Aerial crown-view tile of a tropical tree (Barro Colorado Island, Panama), acquired 20250317:
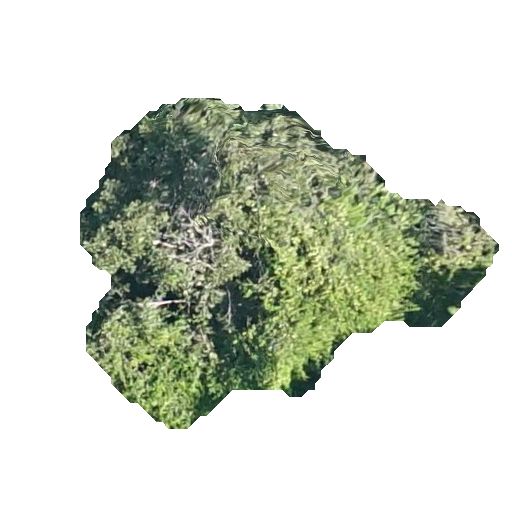
Species: Dipteryx oleifera
GBIF accepted scientific name: Dipteryx oleifera
Crown area: 129.263 m²